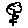
Label: flower